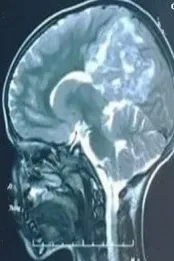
Sagittal T2 weighted MR image showing nodules with low signal intensity and peripheral edema.
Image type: radiology (mri)